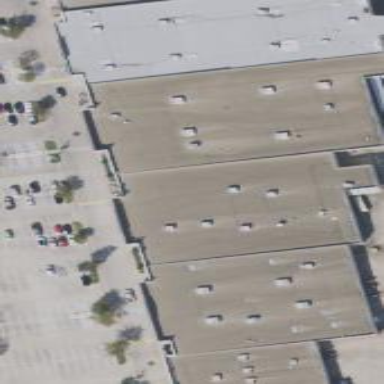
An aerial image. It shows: Retail building.